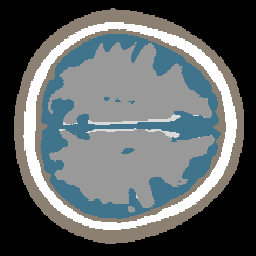
Label: no_lesion